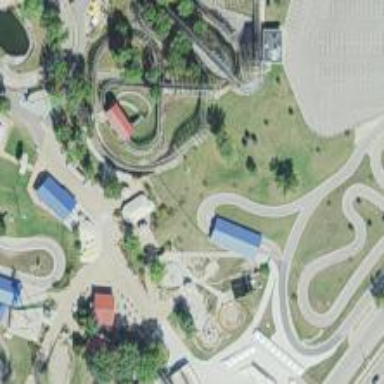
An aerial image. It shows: Karting raceway.